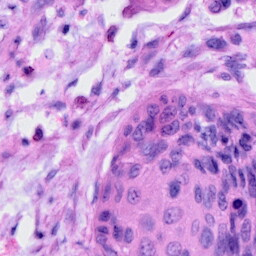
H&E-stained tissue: Cervix